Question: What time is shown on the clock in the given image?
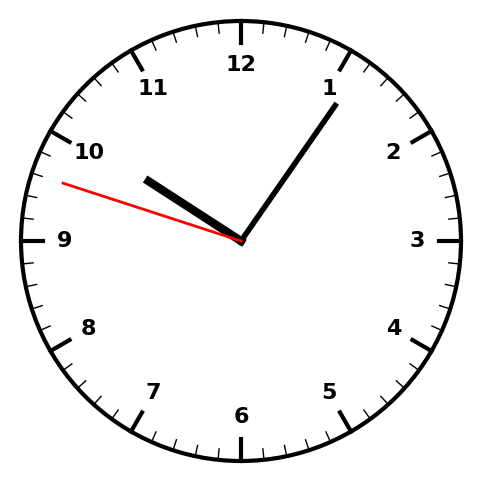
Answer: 10:05:48